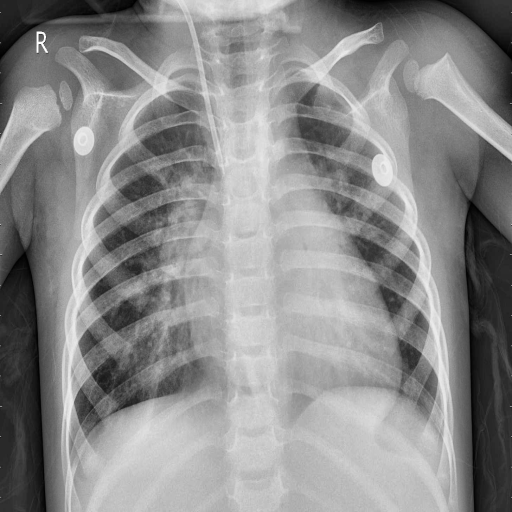
Finding: PNEUMONIA